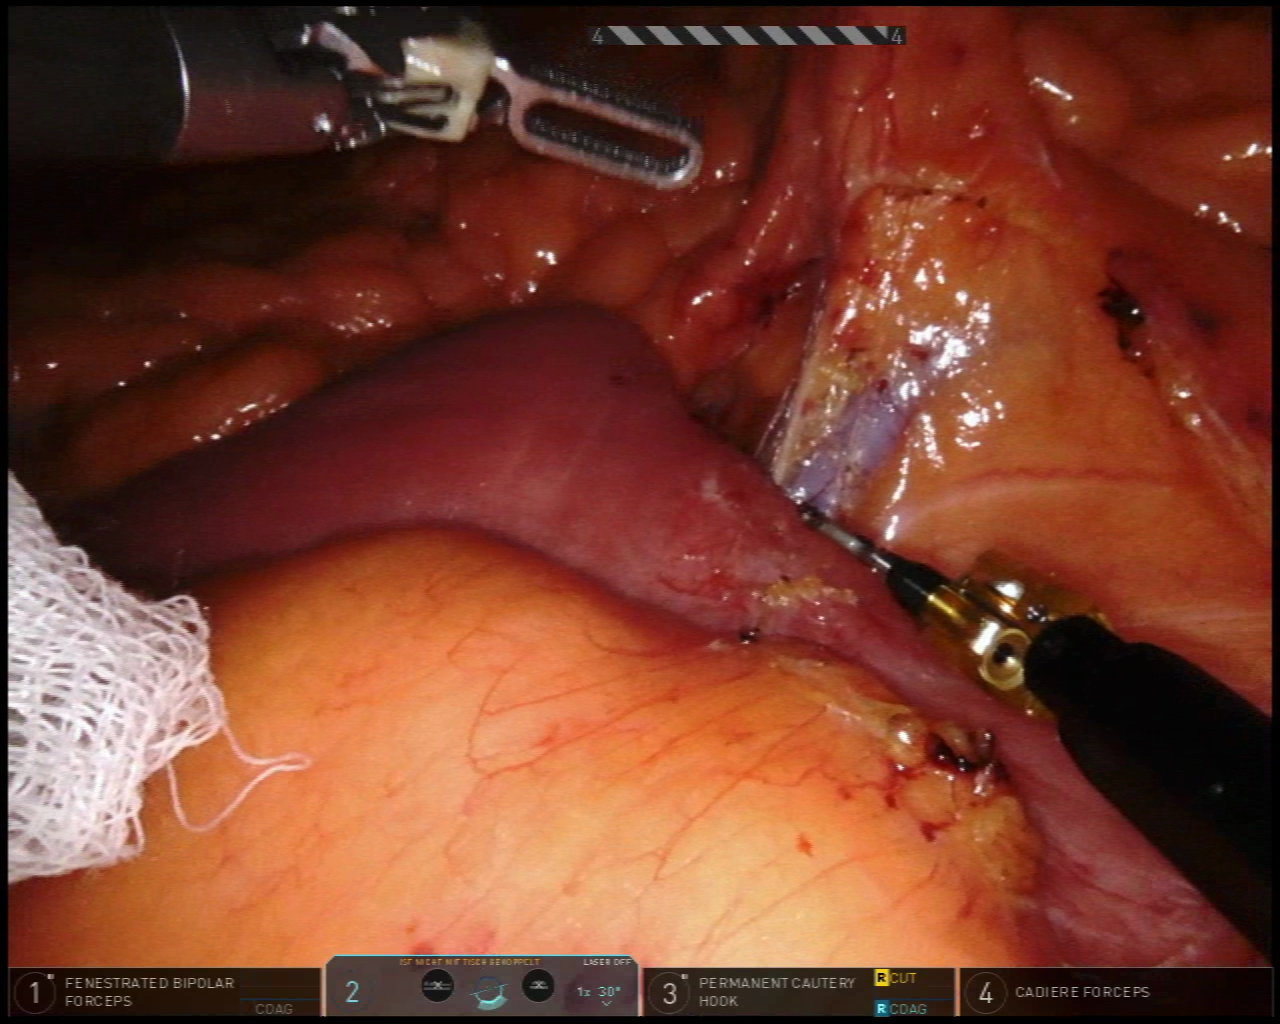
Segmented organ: intestinal_veins
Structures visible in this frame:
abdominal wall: no
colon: yes
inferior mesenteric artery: no
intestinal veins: yes
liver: no
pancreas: no
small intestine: no
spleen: no
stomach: no
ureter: no
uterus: no
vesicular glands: no